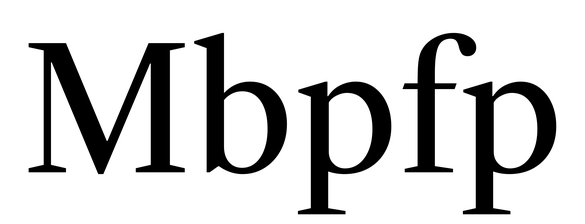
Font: LibreCaslonText_Regular